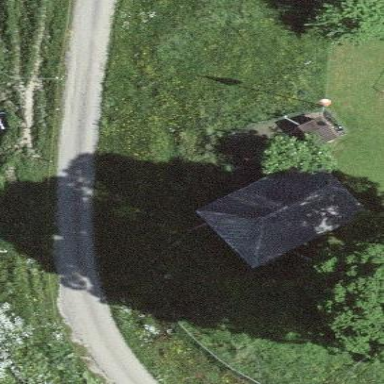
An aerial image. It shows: Rural barn.